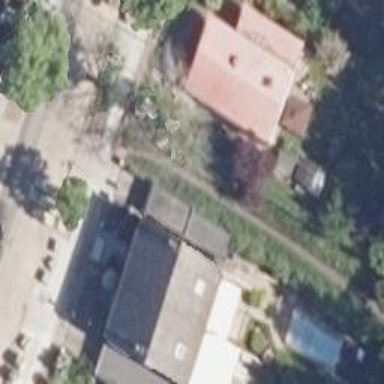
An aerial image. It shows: Detached building.